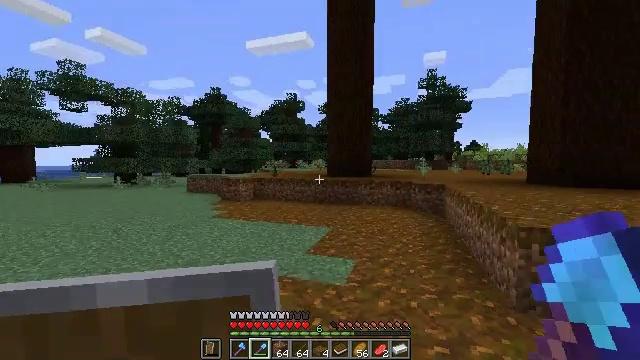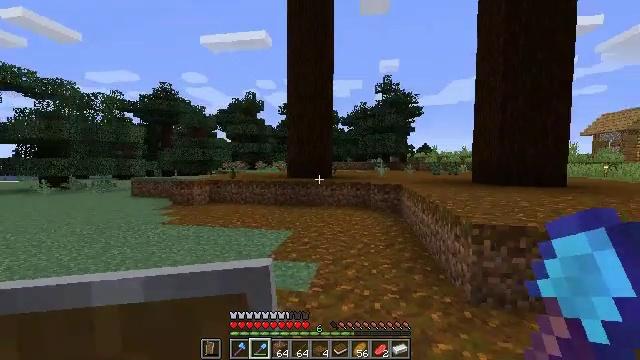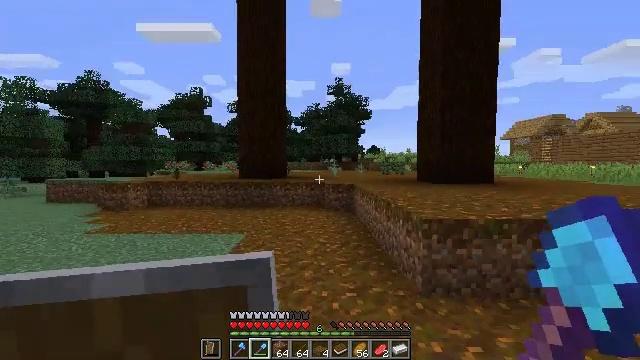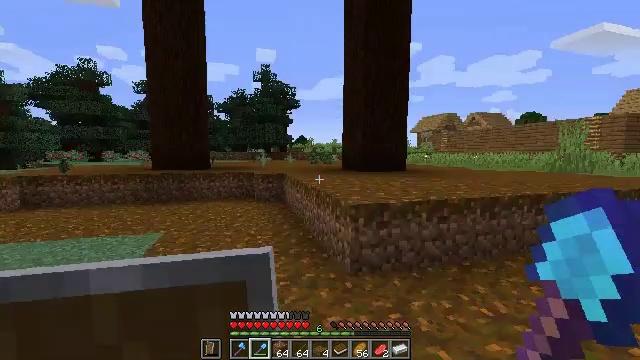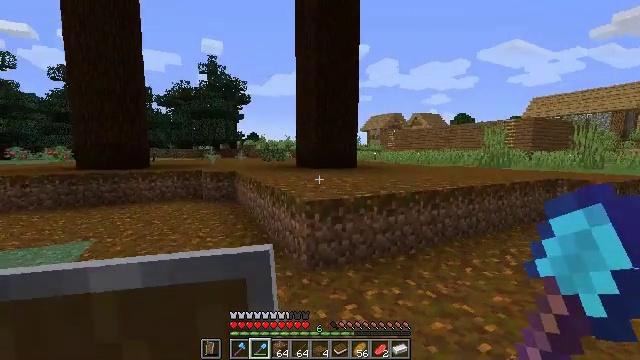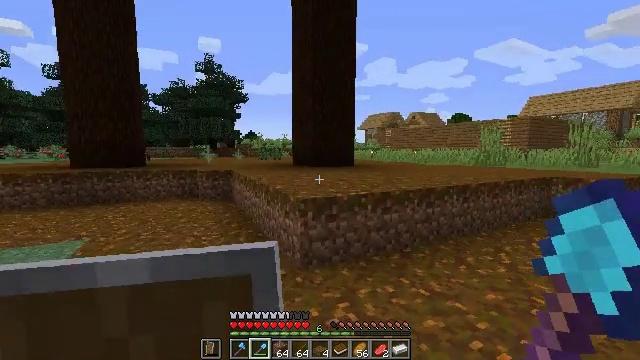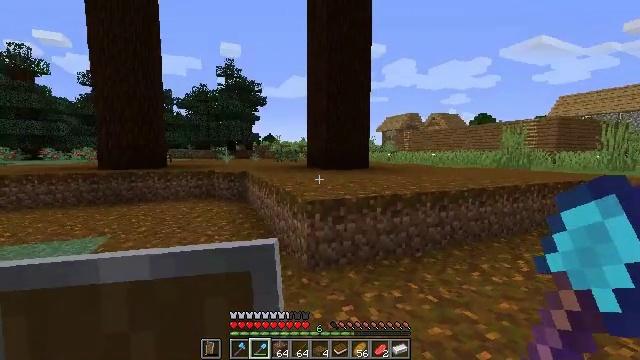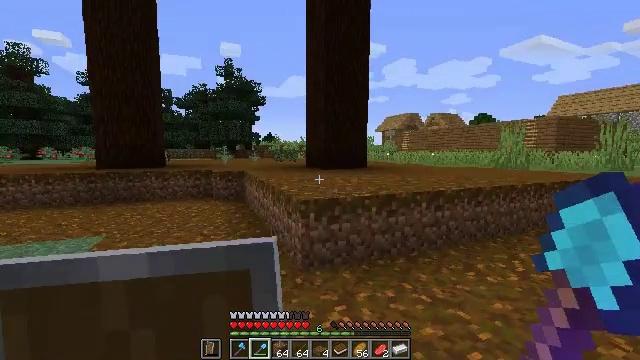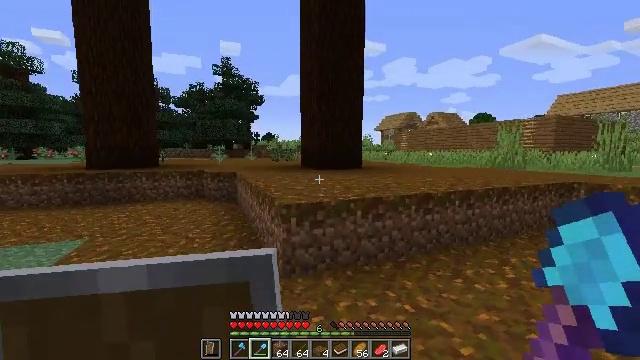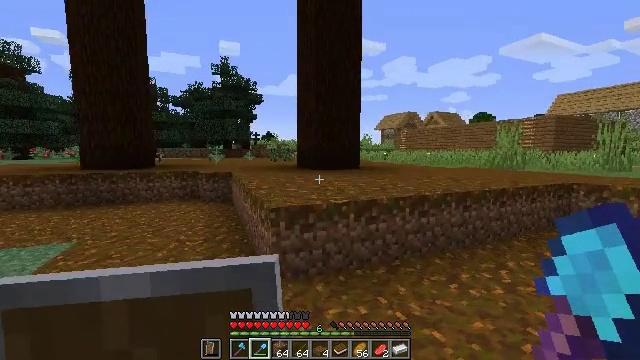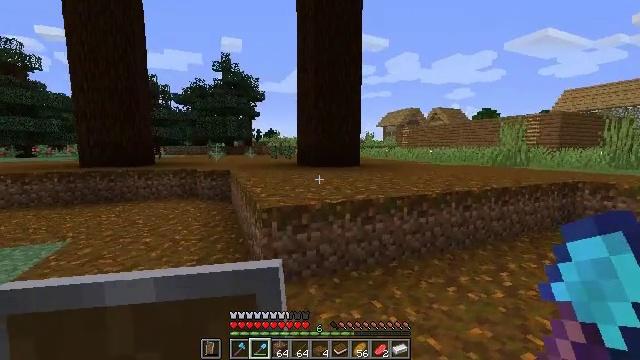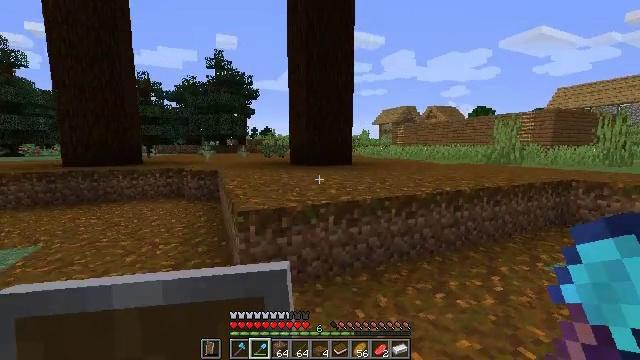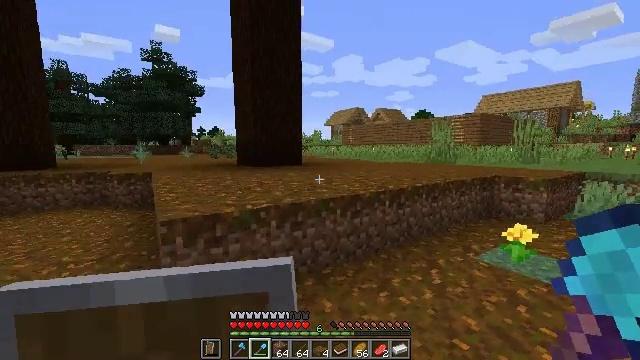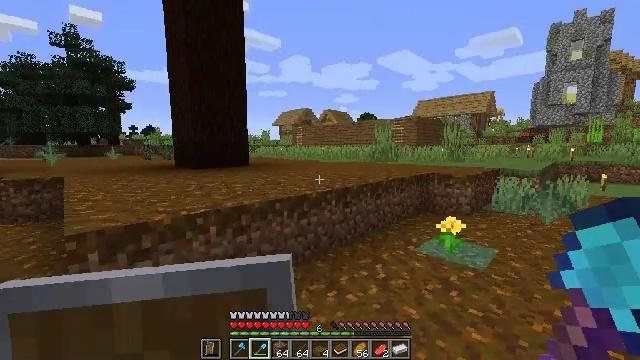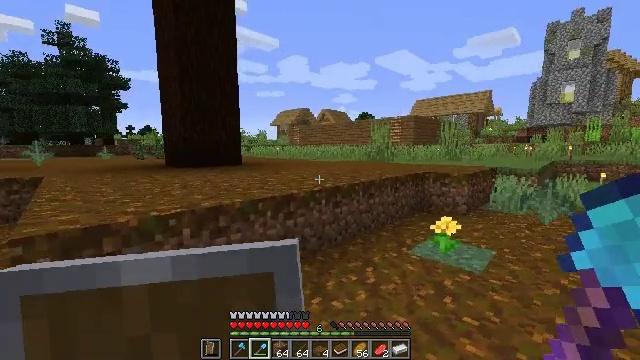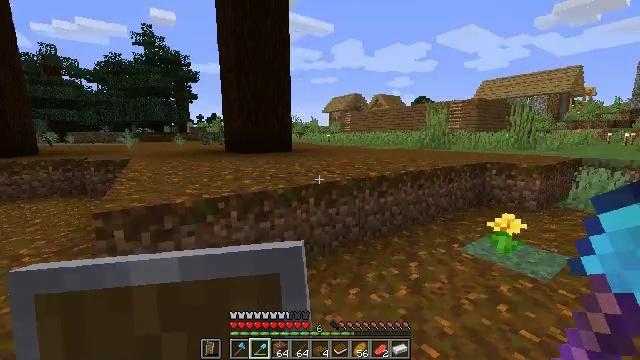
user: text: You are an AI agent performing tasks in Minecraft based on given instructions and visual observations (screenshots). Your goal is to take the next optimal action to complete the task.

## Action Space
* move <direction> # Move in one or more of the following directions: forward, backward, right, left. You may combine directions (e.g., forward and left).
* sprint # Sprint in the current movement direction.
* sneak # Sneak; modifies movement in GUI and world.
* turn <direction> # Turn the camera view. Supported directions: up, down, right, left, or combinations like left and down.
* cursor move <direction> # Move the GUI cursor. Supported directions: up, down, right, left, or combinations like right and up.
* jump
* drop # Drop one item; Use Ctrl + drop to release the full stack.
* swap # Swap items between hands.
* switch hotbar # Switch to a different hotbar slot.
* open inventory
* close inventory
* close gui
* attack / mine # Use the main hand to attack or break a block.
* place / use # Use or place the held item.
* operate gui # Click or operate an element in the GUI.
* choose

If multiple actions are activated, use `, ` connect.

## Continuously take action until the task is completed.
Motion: motion action
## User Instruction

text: Gather the podzol block.
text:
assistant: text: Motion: turn right
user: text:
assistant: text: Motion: turn right
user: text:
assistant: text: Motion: turn right and down
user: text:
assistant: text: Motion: turn right
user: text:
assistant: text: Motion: move right
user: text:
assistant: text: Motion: move right, turn left
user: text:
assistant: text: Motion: move forward and move right
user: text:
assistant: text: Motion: move forward and move right
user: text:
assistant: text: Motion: move forward and move right
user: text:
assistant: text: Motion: move forward and move right
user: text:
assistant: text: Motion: move forward and move right
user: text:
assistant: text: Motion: move forward and move right, turn right
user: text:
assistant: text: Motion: move forward and move right, turn right
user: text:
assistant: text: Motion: move forward and move right, sprint
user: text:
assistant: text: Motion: move forward and move right, sprint, turn left and down
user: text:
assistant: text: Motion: move forward and move right, sprint, turn left and down
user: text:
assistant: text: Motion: move forward, sprint, turn left and down
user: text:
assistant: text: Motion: move forward, sprint, turn down
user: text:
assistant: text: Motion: move left, sprint, turn down
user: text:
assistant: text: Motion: move left, sprint, turn left and down
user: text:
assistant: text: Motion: move left, sprint, turn left and down
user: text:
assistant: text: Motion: move left, turn up, attack / mine
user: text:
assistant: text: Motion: turn right and up, attack / mine
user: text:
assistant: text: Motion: turn up, attack / mine
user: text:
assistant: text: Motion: move forward, turn up, attack / mine
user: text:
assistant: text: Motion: move forward, attack / mine
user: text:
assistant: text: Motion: attack / mine
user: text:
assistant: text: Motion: turn left
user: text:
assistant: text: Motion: turn left, attack / mine
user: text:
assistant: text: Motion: attack / mine